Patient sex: F
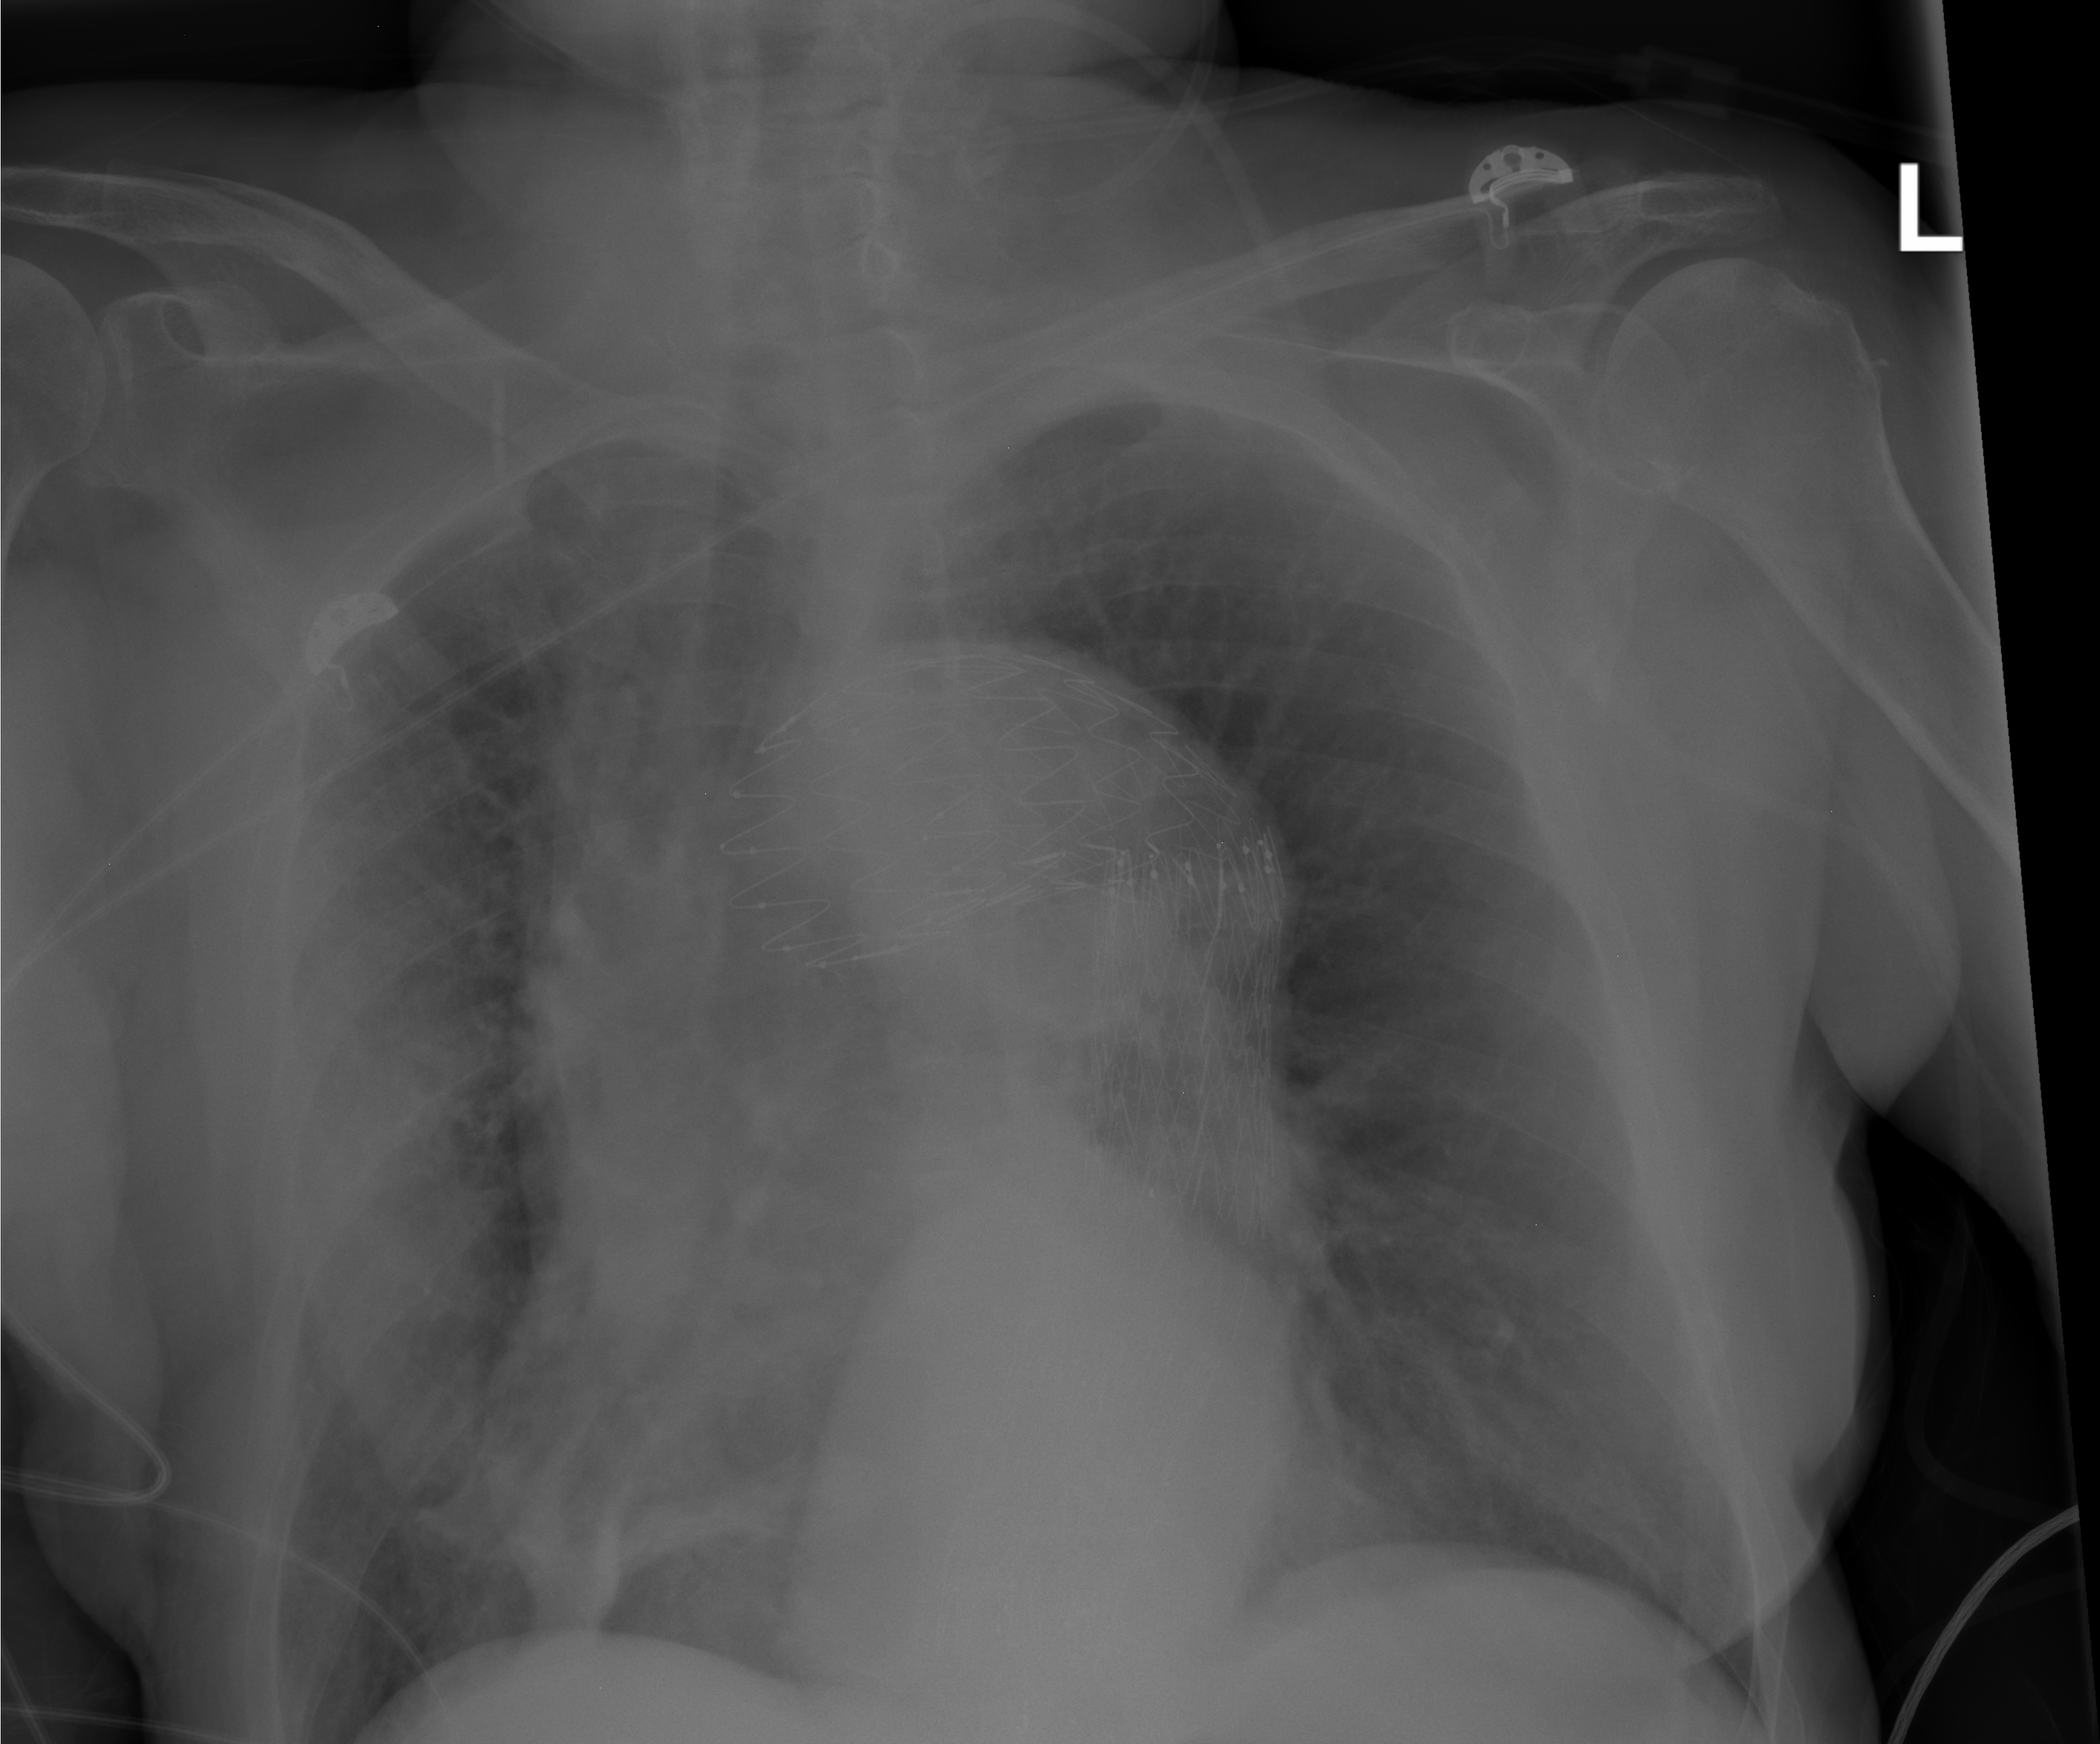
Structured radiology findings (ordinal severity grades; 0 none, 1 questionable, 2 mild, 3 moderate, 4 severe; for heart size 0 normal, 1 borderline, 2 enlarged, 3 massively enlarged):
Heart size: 2
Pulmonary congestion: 2
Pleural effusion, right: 0
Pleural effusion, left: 0
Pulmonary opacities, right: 2
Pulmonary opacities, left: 0
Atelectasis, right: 2
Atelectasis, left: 0